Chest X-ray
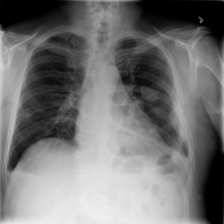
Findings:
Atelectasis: positive
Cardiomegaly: negative
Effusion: negative
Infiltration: negative
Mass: positive
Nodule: positive
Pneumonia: negative
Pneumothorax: negative
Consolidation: negative
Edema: negative
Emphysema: negative
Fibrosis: negative
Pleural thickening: negative
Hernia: negative